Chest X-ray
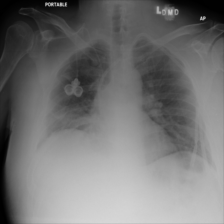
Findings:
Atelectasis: positive
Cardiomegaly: negative
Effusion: negative
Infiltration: positive
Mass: negative
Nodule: negative
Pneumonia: negative
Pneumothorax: negative
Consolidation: negative
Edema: negative
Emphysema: negative
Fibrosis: negative
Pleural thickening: negative
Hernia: negative